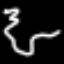
Label: squiggle